Field crop: tomato
Growth stage: 2
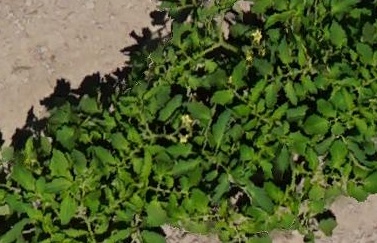
Species: tomato